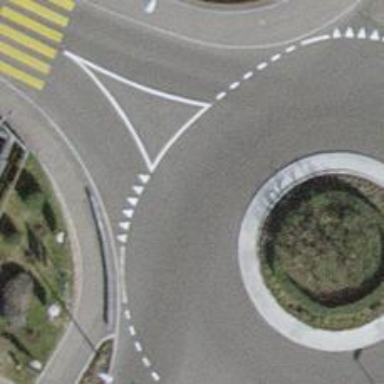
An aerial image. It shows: Tertiary road with asphalt surface leading to roundabout junction.